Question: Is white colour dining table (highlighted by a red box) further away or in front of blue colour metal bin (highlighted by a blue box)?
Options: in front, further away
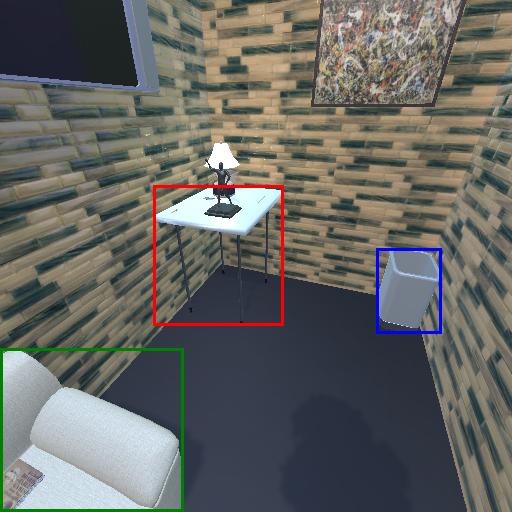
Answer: in front